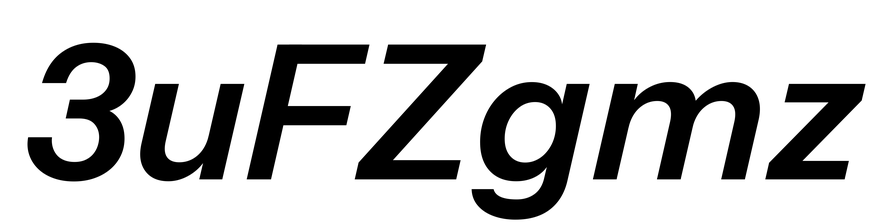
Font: InstrumentSans-Italic_SemiBold_Italic